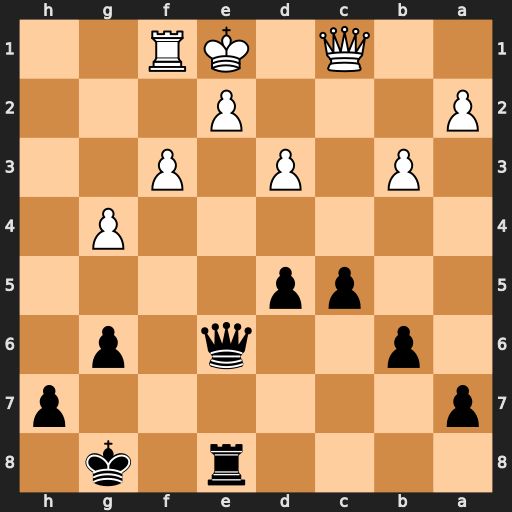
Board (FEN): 4r1k1/p6p/1p2q1p1/2pp4/6P1/1P1P1P2/P3P3/2Q1KR2
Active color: b
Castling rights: -
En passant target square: -
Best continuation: Qxe2#